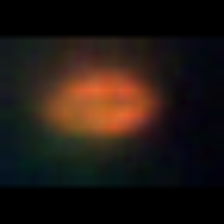
Taxon: Unknown_phyto
Group: Unknown